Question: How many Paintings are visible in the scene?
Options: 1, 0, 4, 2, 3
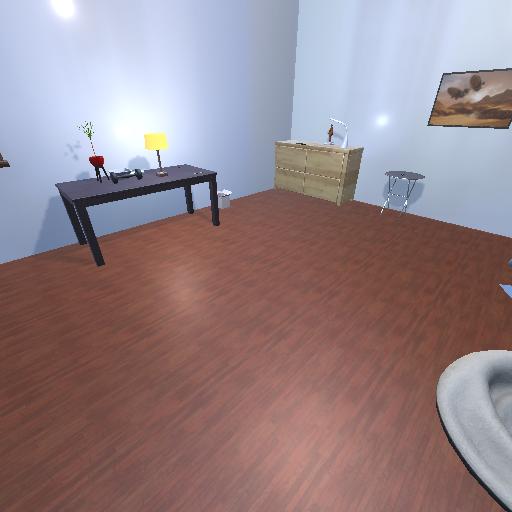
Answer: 1